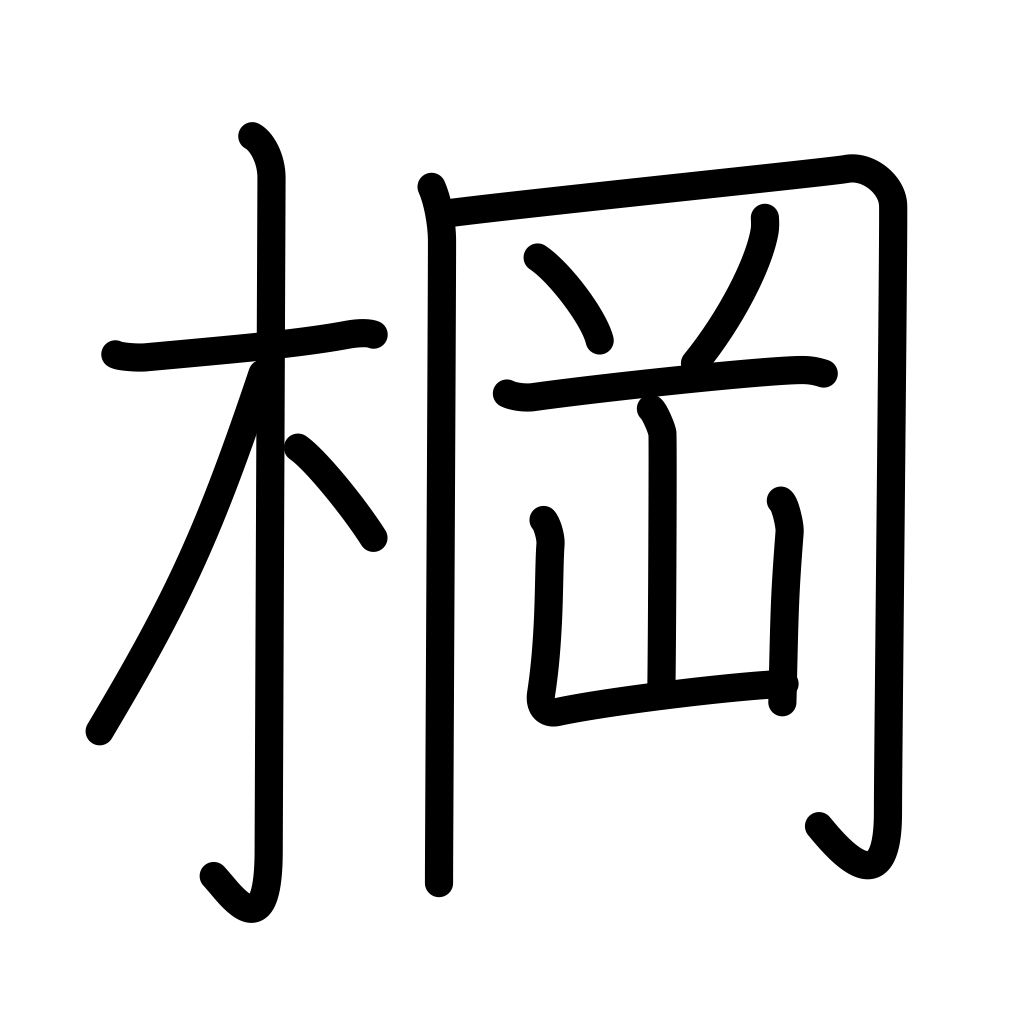
Meaning: mast crossbeam